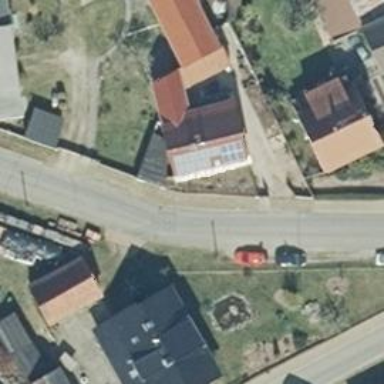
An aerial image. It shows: Asphalt road in residential area.